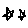
Label: star